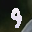
Label: 9